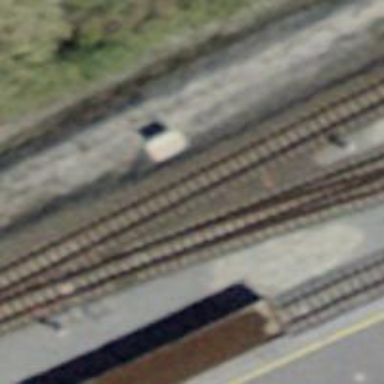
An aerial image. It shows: Railway switch.